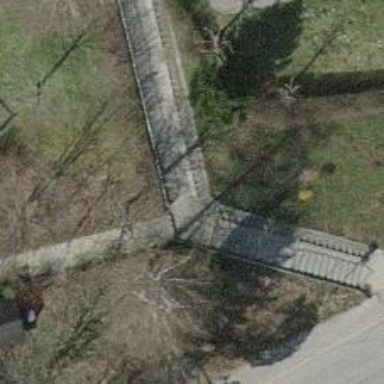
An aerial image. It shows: Set of steps on the road.